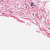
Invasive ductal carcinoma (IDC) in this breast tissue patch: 0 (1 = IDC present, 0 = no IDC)